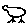
Label: bird